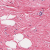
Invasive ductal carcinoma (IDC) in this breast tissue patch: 0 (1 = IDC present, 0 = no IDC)